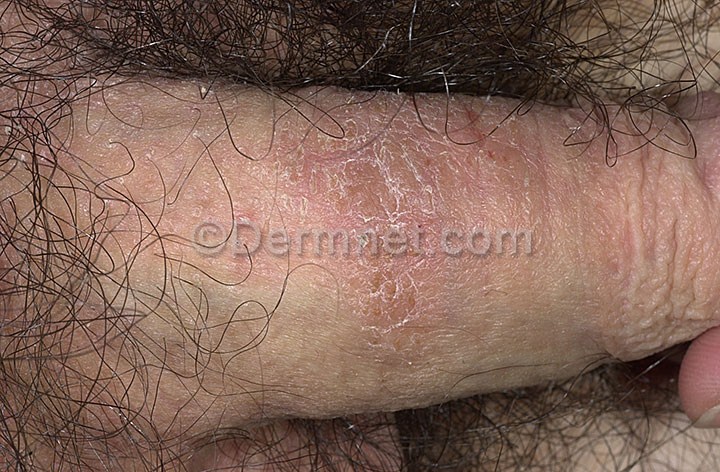
Disease: Eczema Photos